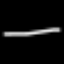
Label: line